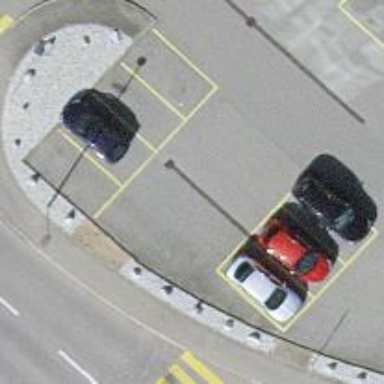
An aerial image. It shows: Road serving as parking aisle.